Question:
I am going to change GitHub account on TortoiseGit because the current account doesn't have the permission to push.
error:[remote:Permission to (repository) denied to (GitHub account)]
Can any methods change the GitHub account on TortoiseGit?
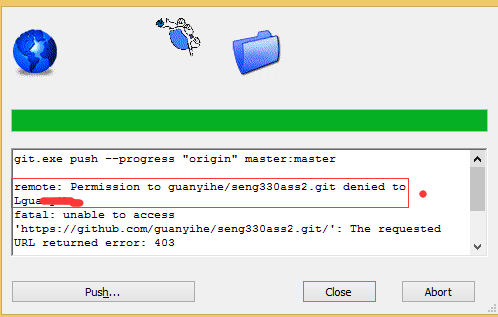
Answer: I suppose you enabled a git credential helper and stored the credentials. You have to delete them manually using the windows credential manager, see <URL>. After that you will be asked again and can use a different account.